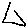
Label: triangle